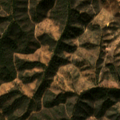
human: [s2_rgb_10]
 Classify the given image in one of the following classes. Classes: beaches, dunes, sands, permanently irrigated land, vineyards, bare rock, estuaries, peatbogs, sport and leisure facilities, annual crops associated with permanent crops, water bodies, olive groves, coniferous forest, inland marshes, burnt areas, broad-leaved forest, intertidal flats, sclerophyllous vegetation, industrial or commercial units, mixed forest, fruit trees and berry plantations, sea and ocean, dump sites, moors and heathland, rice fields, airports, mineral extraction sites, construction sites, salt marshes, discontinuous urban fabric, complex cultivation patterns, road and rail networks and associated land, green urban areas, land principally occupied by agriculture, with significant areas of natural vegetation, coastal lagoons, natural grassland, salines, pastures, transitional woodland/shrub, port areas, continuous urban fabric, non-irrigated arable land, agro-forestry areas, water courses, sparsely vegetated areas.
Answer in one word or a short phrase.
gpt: land principally occupied by agriculture, with significant areas of natural vegetation, broad-leaved forest, transitional woodland/shrub